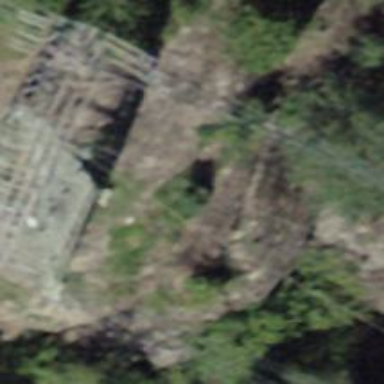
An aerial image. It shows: Three power lines with cables.